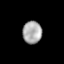
Tissue: lung
Cell type: Epithelial cells
Senescence score: 0.1588
Nuclear area (px): 423
Mean DAPI intensity: 168.537